Question: I'm facing some issue with IE7/IE8 and jQuery. My code works in IE 10, FF, Chrome, Safari, Mobile Safari, Mobile Chrome.
For now, to debug, I've removed my own JS file. So here's the code:
'''
<script type="text/javascript" src="//ajax.googleapis.com/ajax/libs/jquery/2.0.2/jquery.min.js"></script>
<script type="text/javascript" src="//ajax.googleapis.com/ajax/libs/jqueryui/1.10.3/jquery-ui.min.js"></script>
'''
There is no other JS referenced on this page. I've removed all other JS reference and there is no JS executed on the page itself. When the page loads in IE8, I get this error:
'''
Line: 4
Error: Object doesn't support this property or method
'''

The debugger shows the above. Not sure where the issue is. Any help is greatly appreciated.
P.S. - This is my first 'serious' web development effort and I see now why IE is hated so much in the dev community.
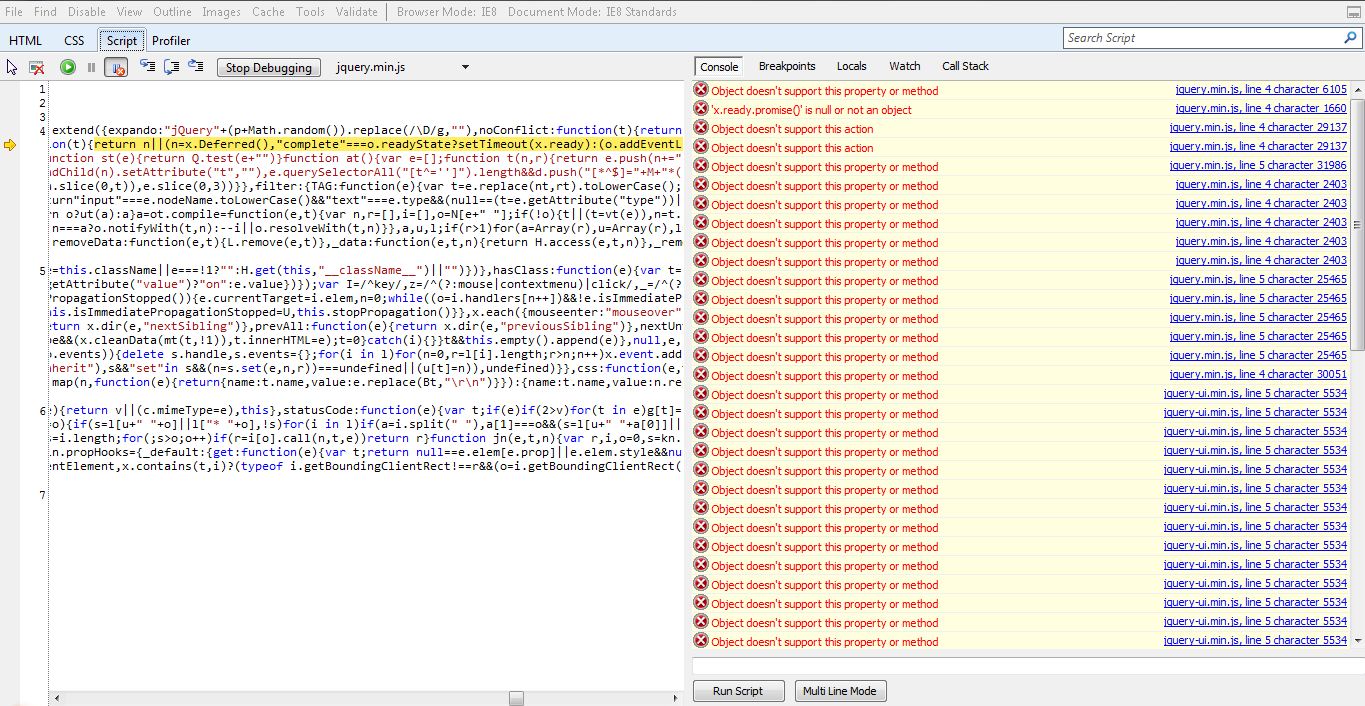
Answer: jQuery 2.0 dropped support for some browsers. See the release post at <URL>
Quoting from the post:
> Remember that this can also affect IE9
and even IE10 if they are used in their "Compatibility View" modes
that emulate older versions. To prevent these newer IE versions from
slipping back into prehistoric modes, we suggest you always use an
X-UA-Compatible tag or HTTP header. If you can use the HTTP header it
is slightly better for performance because it avoids a potential
browser parser restart. The final 2.0.0 file is 12 percent smaller than the
1.9.1 file, thanks to the elimination of patches that were only needed for IE 6, 7, and 8. We had hoped to remove even more code and increase
performance, but older Android/WebKit 2.x browsers are now the weakest
link. We're carefully watching Android 2.x market share to determine
when we can cross it off the support list, and don't expect it to take
very long.
Keep jQuery (Edit 2015-11-17: jQuery 1.11.3 is the current 1.x version of jQuery.) if IE 6/7/8 are a concern.